Field crop: maize
Growth stage: 2
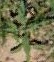
Species: atriplex